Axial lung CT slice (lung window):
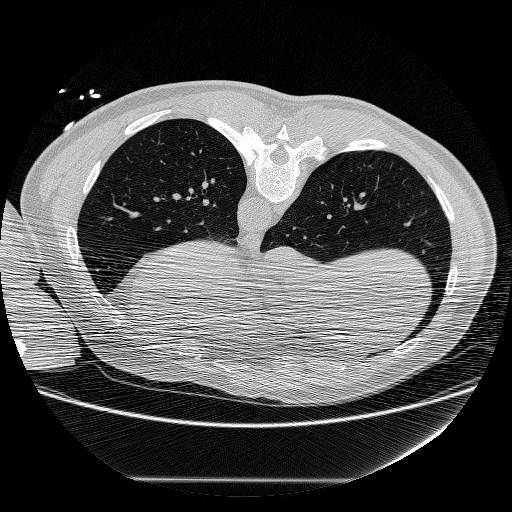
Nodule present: no